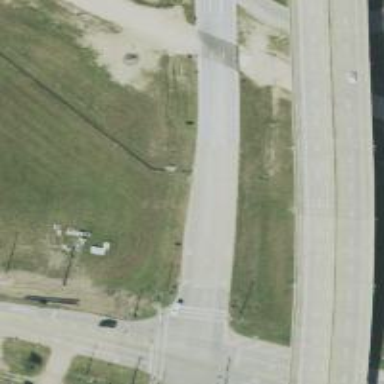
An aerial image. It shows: Primary highway with frontage road.